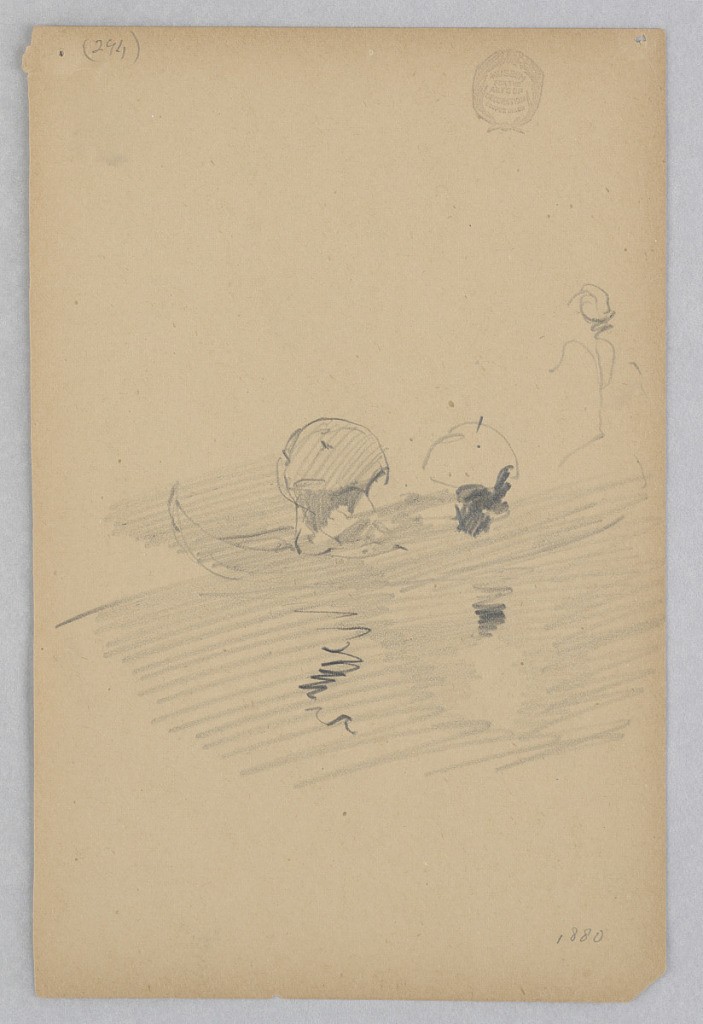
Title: View of Venice, Italy
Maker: Robert Frederick Blum, American, 1857–1903
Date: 1880
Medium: Graphite on wove paper
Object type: Drawing
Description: Sketch of a gondola on a canal in Venice.